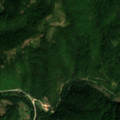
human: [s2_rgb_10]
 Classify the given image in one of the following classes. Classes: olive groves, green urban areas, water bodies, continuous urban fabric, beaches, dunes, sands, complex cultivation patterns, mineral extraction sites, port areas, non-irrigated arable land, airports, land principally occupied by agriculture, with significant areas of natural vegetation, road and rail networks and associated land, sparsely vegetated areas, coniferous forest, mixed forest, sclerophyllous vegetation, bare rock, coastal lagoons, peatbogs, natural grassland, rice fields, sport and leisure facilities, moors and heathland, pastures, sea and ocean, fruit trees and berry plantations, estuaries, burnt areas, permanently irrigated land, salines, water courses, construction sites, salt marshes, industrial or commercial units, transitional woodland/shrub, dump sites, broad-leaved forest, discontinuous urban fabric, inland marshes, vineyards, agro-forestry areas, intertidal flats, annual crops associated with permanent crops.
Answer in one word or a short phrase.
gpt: land principally occupied by agriculture, with significant areas of natural vegetation, broad-leaved forest, natural grassland